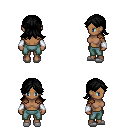
a pixel art fantasy rpg character, female body template, human, dark skin, leather shoulder armor, teal pants, black loose hair, white cloth bracers, white slippers, four views (front, back, left, right), 2x2 character sprite sheet, small pixel art, hard edges, no anti-aliasing